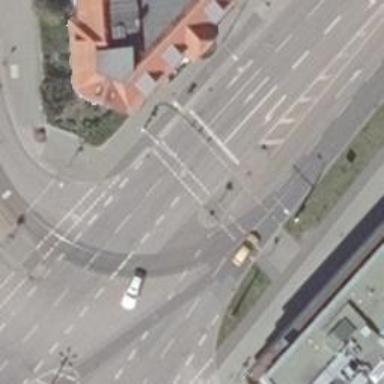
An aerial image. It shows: Crossing with traffic signals.